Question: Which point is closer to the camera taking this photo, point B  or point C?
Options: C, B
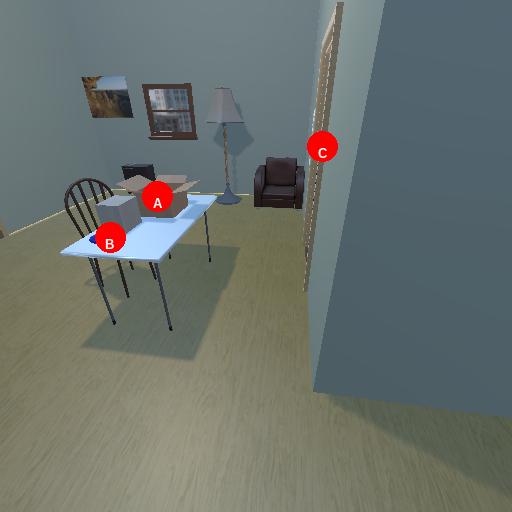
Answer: C